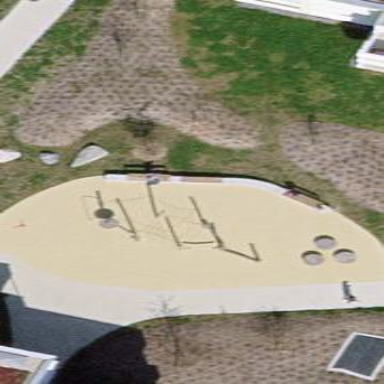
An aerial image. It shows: Playground structure with spiderweb theme.